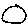
Label: circle